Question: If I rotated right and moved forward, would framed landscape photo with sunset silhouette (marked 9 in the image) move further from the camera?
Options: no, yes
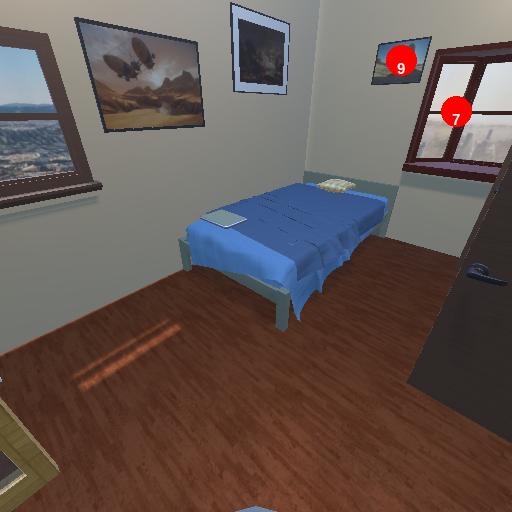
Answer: no